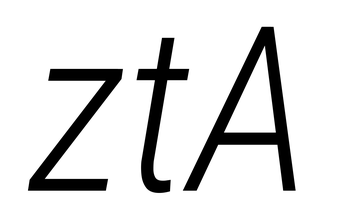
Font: Roboto-Italic_Condensed_Light_Italic